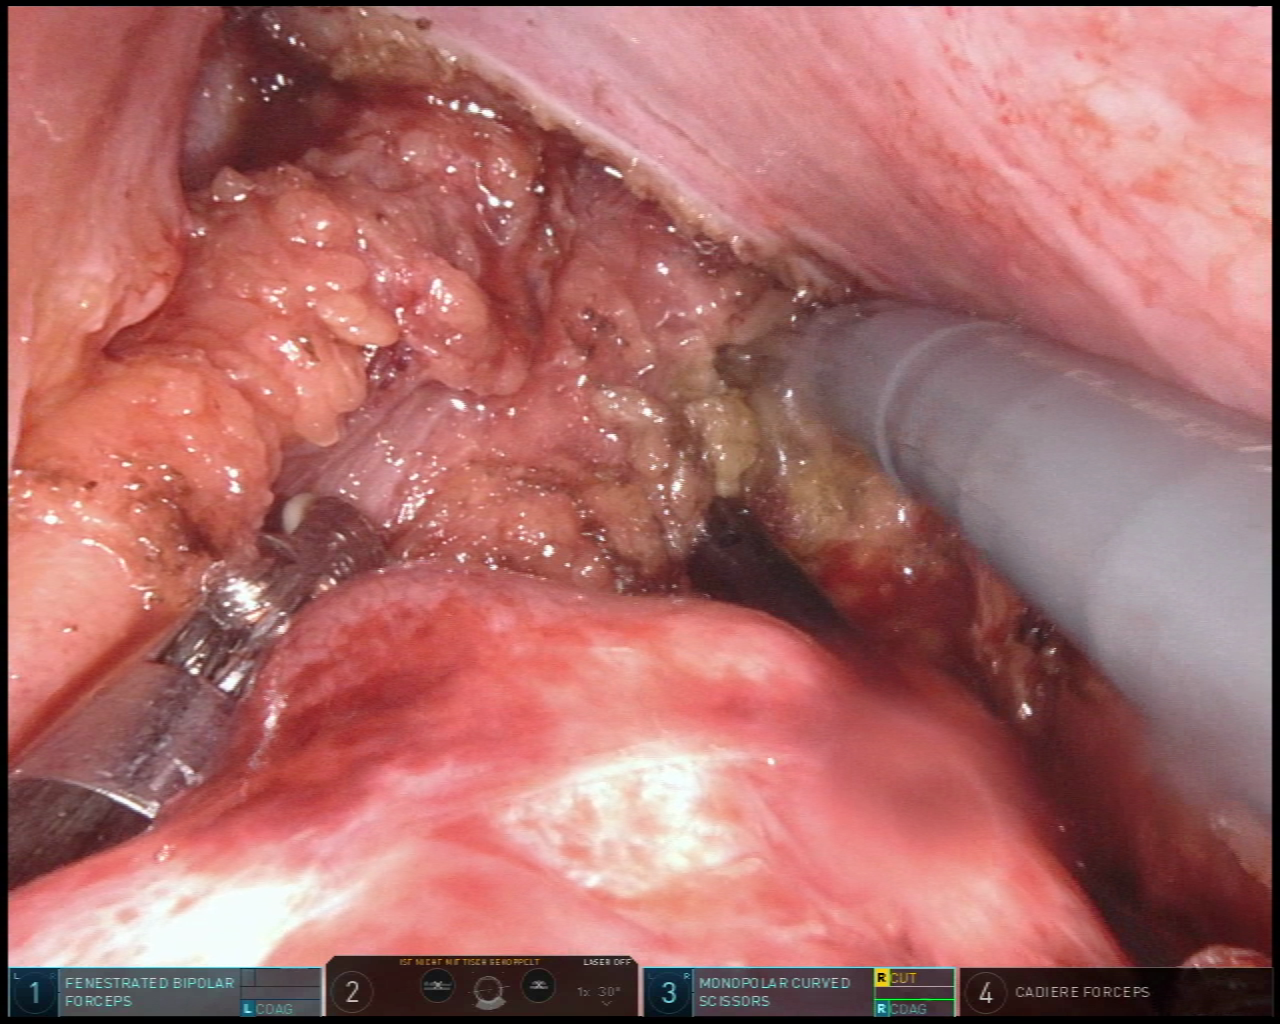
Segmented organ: vesicular_glands
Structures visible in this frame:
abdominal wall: no
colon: no
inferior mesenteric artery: no
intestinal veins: no
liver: no
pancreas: no
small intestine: no
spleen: no
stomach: no
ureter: no
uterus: no
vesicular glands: yes